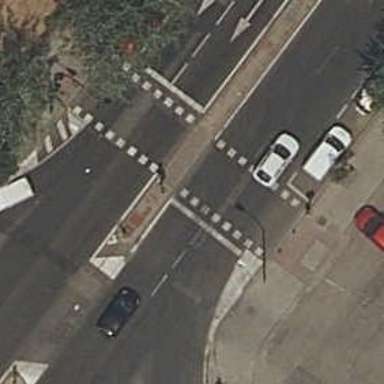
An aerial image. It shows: Road with traffic signals at the crossing.